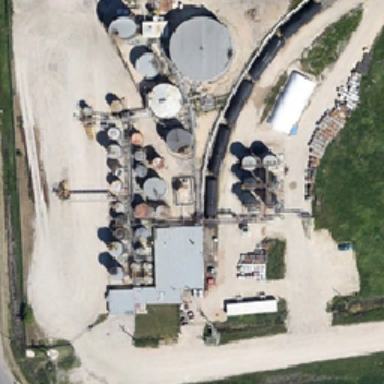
Many oil tankers are on the side of the road .